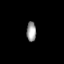
Tissue: prostate
Cell type: T cells
Senescence score: 0.3123
Nuclear area (px): 184
Mean DAPI intensity: 155.408